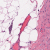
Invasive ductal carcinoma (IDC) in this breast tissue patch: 0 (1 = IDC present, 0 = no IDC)